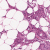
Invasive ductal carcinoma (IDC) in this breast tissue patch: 1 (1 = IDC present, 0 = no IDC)